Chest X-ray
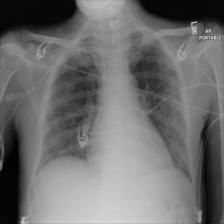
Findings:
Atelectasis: negative
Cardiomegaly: negative
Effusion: negative
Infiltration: positive
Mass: negative
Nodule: negative
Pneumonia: negative
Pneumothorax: negative
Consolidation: negative
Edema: negative
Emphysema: negative
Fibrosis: negative
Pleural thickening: negative
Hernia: negative